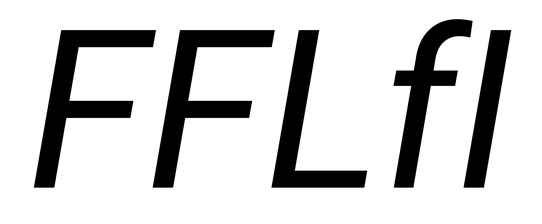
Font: Roboto-Italic_Italic